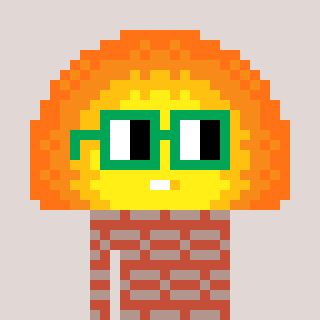
a pixel art character with square green glasses, a sunset-shaped head and a rust-colored body on a warm background